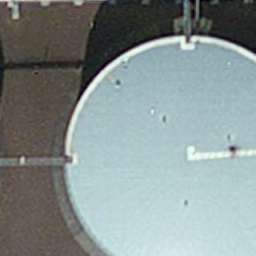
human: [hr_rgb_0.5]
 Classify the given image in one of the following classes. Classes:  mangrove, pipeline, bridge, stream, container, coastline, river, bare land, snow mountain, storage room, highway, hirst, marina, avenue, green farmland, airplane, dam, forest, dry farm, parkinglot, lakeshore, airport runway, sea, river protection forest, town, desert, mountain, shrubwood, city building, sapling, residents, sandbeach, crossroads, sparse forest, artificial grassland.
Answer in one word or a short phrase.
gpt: storage room